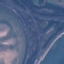
Land use / land cover: Highway